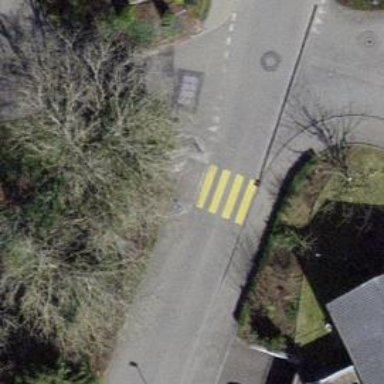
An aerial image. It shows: Uncontrolled crossing on the road.